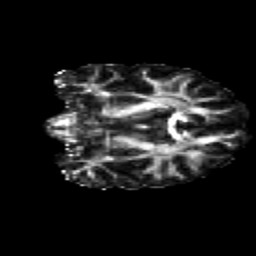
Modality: FA
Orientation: coronal
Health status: healthy
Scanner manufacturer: siemens
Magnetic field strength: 3 T
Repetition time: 12 s
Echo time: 0.092 s